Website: crate-barrel
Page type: address-validator
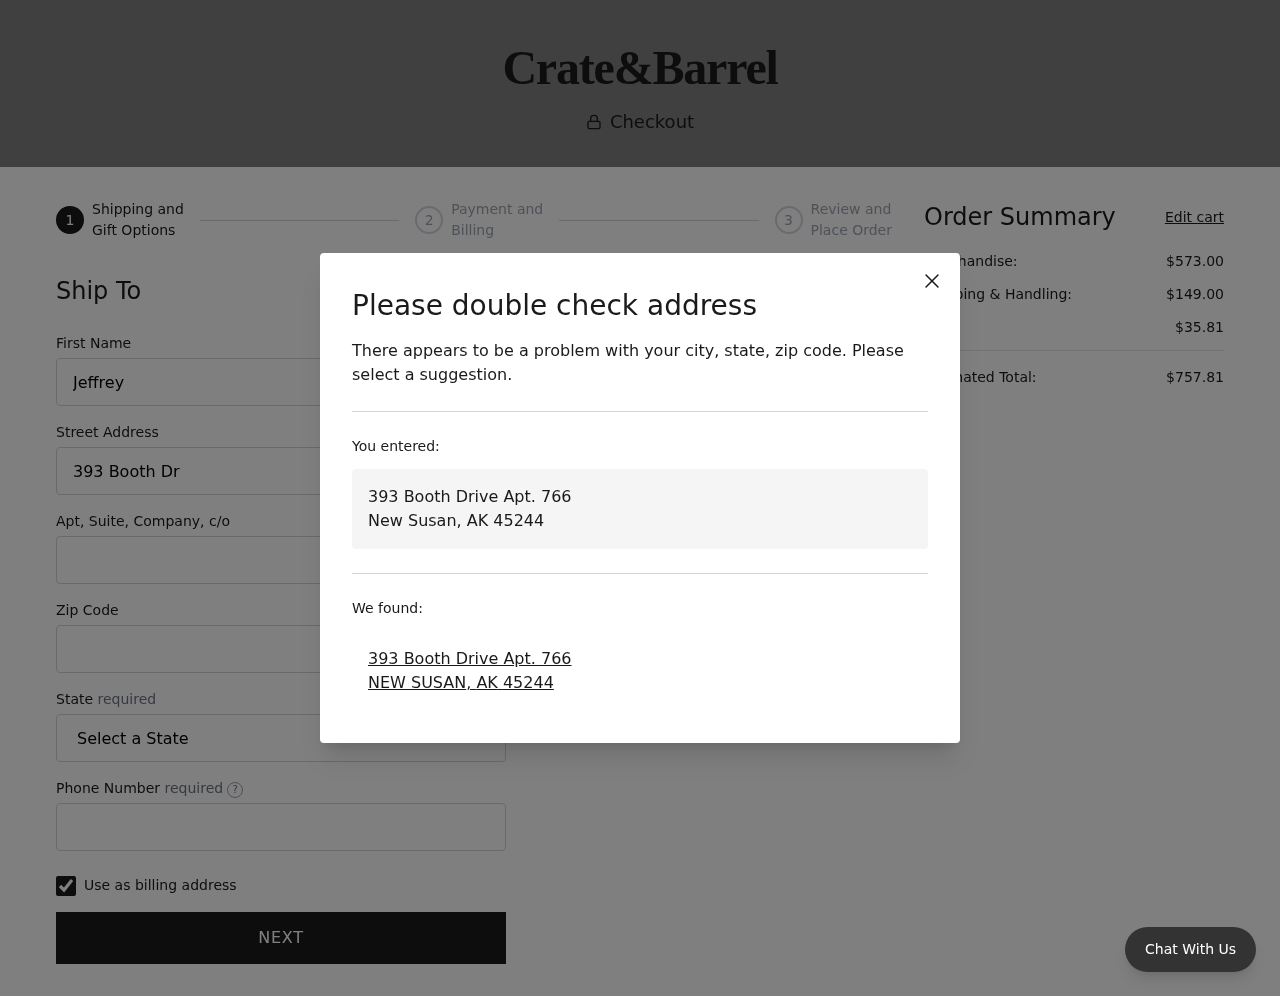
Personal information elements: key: PII_CITY
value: New Susan
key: PII_CITY
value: NEW SUSAN
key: PII_FIRSTNAME
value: Jeffrey
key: PII_PHONE
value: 6077262341
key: PII_POSTCODE
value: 45244
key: PII_STATE
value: Alaska
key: PII_STATE_ABBR
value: AK
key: PII_STREET
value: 393 Booth Drive Apt. 766
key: PII_STREET2
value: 37305 Deborah Extension Apt. 935
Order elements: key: ORDER_SUBTOTAL
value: $573.00
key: ORDER_SHIPPING_COST
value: $149.00
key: ORDER_TAX
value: $35.81
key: ORDER_TOTAL
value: $757.81